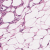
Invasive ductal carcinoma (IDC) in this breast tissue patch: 0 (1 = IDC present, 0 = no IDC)